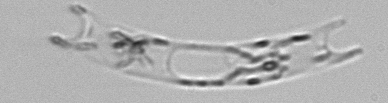
Label: Eucampia